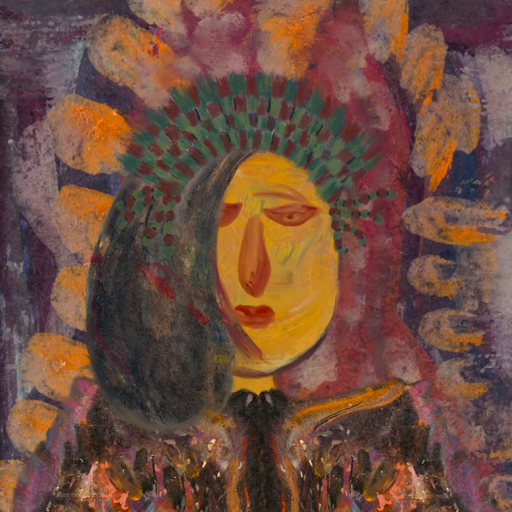
Background: Doll, Head And Neck Front: After_Raid, Face Front: Pious_Lady, Bust: Gypsy_Queen, Hair Front: Gypsy_Mother, Head Accessory: After_Raid_Crown, Second Necklace: Blank, Necklace: Blank, Baby: Blank